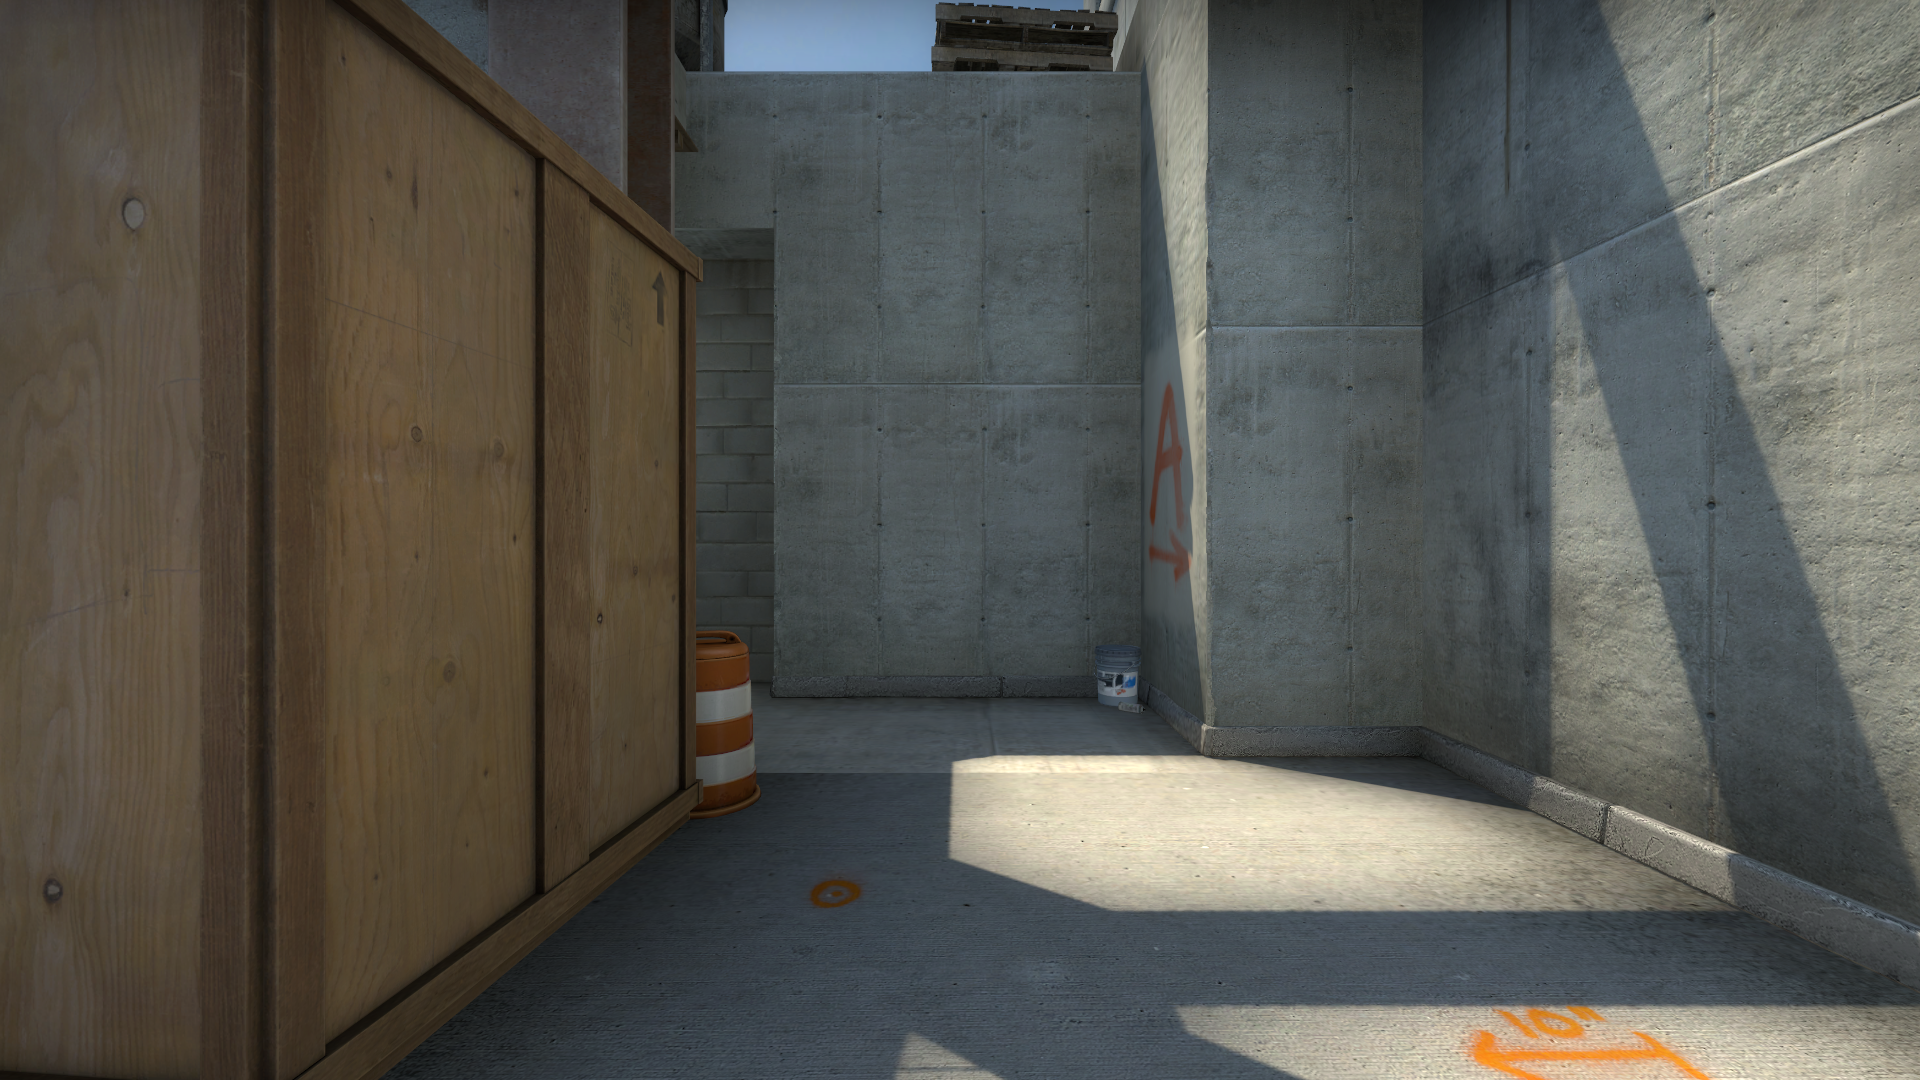
Map: de_vertigo